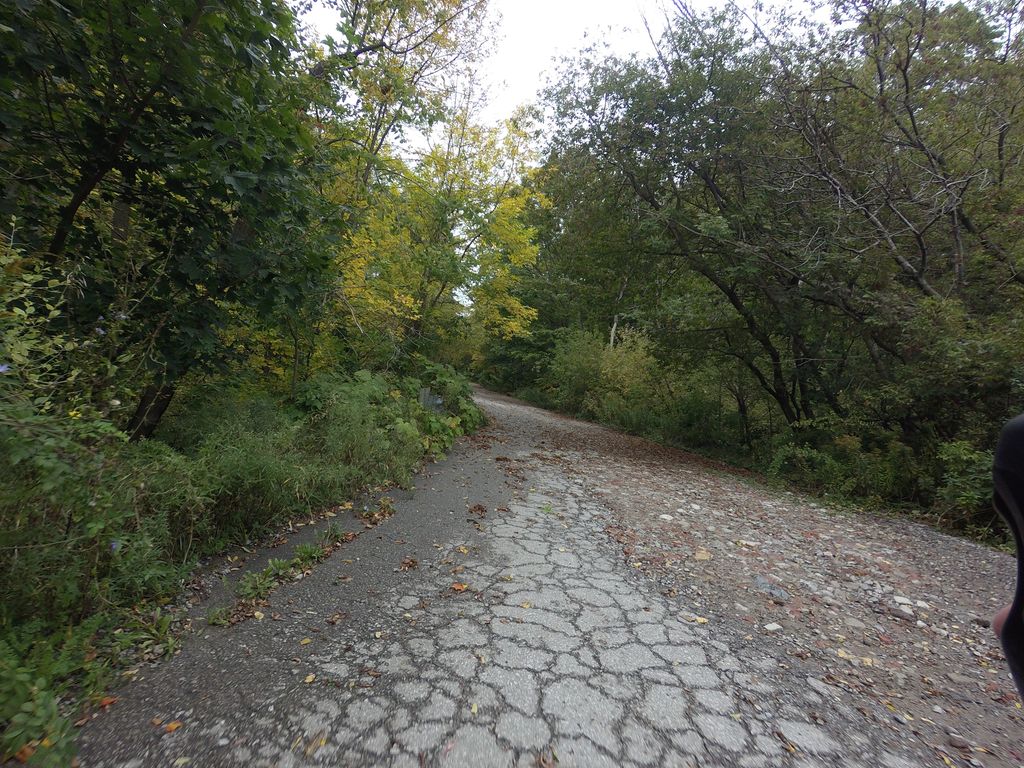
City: toronto